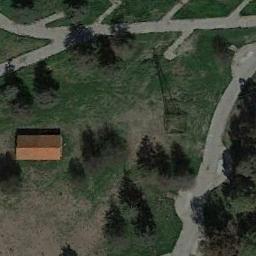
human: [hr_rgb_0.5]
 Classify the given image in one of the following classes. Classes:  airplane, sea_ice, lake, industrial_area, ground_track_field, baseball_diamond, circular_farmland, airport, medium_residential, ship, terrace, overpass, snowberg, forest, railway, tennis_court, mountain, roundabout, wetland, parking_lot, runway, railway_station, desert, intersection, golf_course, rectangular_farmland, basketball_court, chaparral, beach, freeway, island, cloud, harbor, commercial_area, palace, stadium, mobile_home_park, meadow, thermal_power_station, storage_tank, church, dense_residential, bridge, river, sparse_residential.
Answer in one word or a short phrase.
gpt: meadow